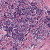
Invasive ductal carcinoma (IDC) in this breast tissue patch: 1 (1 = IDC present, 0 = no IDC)